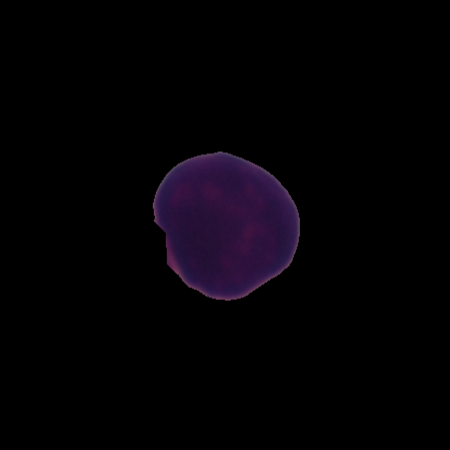
Label: healthy